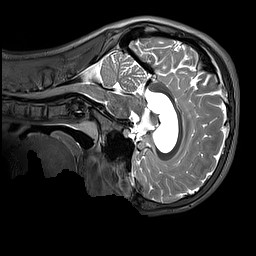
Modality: T2w
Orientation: sagittal
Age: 12
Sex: male
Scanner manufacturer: siemens
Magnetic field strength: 3 T
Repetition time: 3.2 s
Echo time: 0.408 s